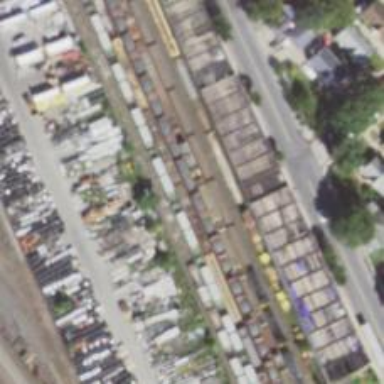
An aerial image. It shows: View of railway yard.